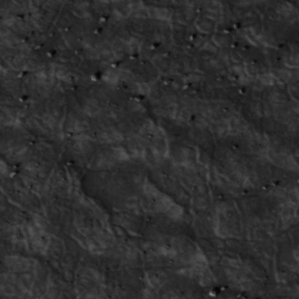
Label: non_frost